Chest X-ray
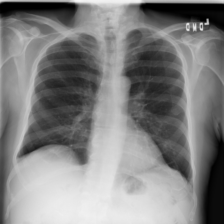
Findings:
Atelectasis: negative
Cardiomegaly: negative
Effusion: negative
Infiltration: negative
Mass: negative
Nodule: negative
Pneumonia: negative
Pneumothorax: negative
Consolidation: negative
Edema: negative
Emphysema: negative
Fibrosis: negative
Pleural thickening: negative
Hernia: negative